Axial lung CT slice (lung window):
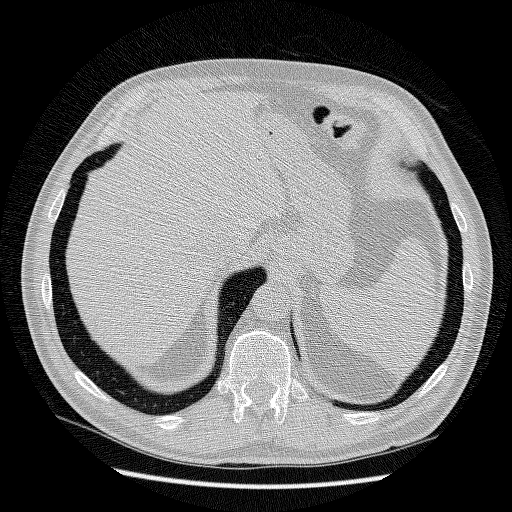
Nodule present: no